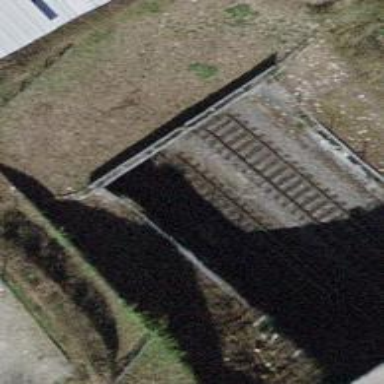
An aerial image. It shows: Single railway track with electrification through contact line.